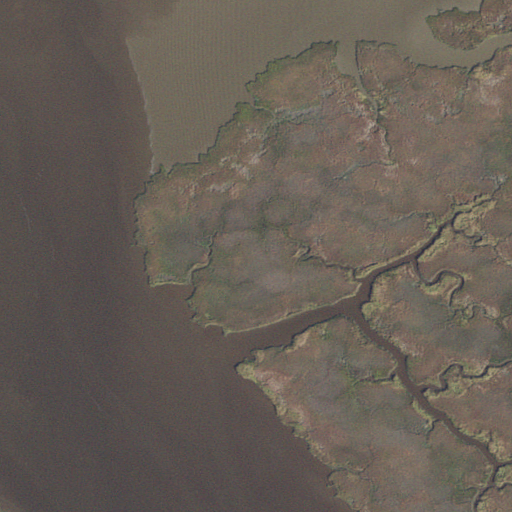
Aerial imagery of cape in Virginia named Abraham Point containing herbaceous wetlands and open water